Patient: sex F, age 71
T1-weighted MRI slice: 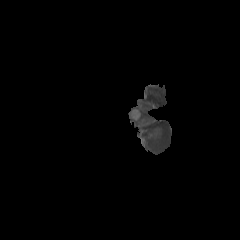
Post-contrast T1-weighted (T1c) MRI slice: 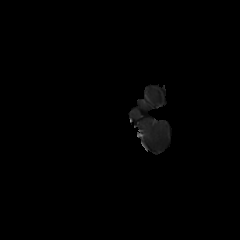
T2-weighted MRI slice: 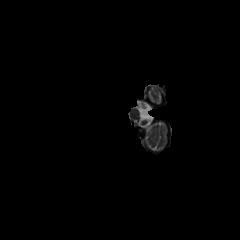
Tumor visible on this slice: no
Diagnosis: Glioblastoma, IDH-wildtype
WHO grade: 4